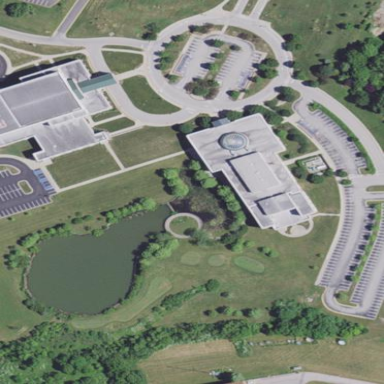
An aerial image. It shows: School building.